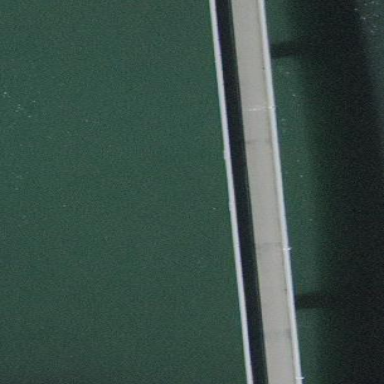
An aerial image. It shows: Man-made bridge.